Question: I have an sql query and wondering how i can implement a sum into this to calculate an average.
I have created this query to output the image below:
'''
SELECT d.date, CONCAT_WS(' ', p.PatientFname ,p.PatientLname) AS "Patient", dc.drugcost_cost, pc.pharmacy_name FROM drugcost dc JOIN patients_copy p ON dc.Patients_copy_idPatients = p.idPatients LEFT JOIN time d ON dc.time_idtime = d.idtime LEFT JOIN pharmacy_location pc ON dc.pharmacy_location_idpharmacy = pc.idpharmacy ORDER BY Patient ASC
'''

I want to extend the query to get the average per year for the same patient in a new column or in a new query.
Is this possible? I hope you understand what i want.
Thanks
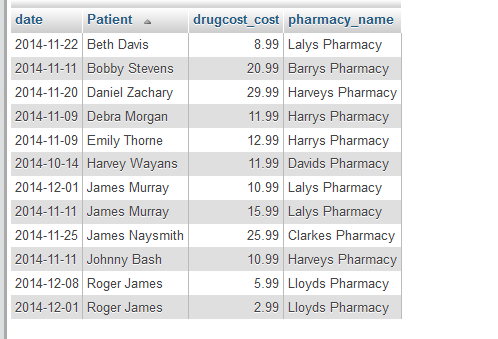
Answer: '''
SELECT EXTRACT(YEAR FROM date) AS "Year",
CONCAT_WS(' ', p.PatientFname ,p.PatientLname) AS "Patient",
AVG(dc.drugcost_cost) AS "AvgCost"
FROM drugcost dc
JOIN patients_copy p ON dc.Patients_copy_idPatients = p.idPatients
LEFT JOIN time d ON dc.time_idtime = d.idtime
LEFT JOIN pharmacy_location pc ON dc.pharmacy_location_idpharmacy = pc.idpharmacy
GROUP BY EXTRACT(YEAR FROM date),
ONCAT_WS(' ', p.PatientFname ,p.PatientLname)
'''
To add pc.pharmacy_name to the result:
'''
SELECT EXTRACT(YEAR FROM date) AS "Year",
CONCAT_WS(' ', p.PatientFname ,p.PatientLname) AS "Patient",
AVG(dc.drugcost_cost) AS "AvgCost",
pc.pharmacy_name
FROM drugcost dc
JOIN patients_copy p ON dc.Patients_copy_idPatients = p.idPatients
LEFT JOIN time d ON dc.time_idtime = d.idtime
LEFT JOIN pharmacy_location pc ON dc.pharmacy_location_idpharmacy = pc.idpharmacy
GROUP BY EXTRACT(YEAR FROM date),
ONCAT_WS(' ', p.PatientFname ,p.PatientLname),
pc.pharmacy_name
'''